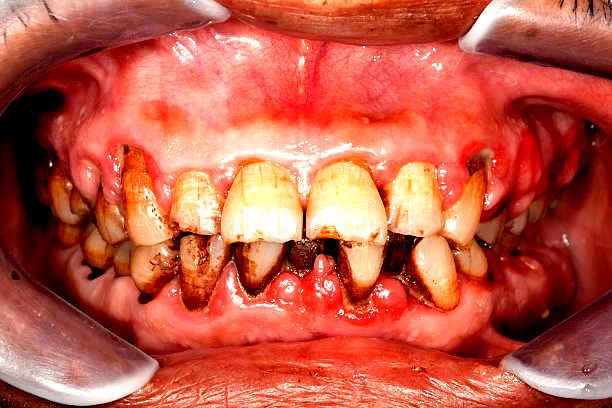
Condition: Gingivitis